Question: I have a menu on which I have to make a hover effect, that can't be drawn by css, so I have use it as a picture. My menu objects are '<li>' objects with different sizes,
and I cant understand how can I make the different sized images fit in '<li>' because the '<li>' objects don't have a defined width.
My code is as follows:
'''
ul li:hover{
background:url('../images/hover.jpg');
width:100%;
}
'''
but it sets the picture to '<ul>' size and repeats it over and over
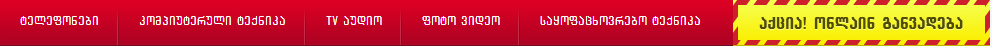
Answer: I've found the solution. I cropped the mid part of the hover image, and cropped the end and the start. i used the mid as background and set on repeat, then put 2 divs with end at start with 'position:absolute' and 'left:0px;' and 'right:0px;' worked like a charm